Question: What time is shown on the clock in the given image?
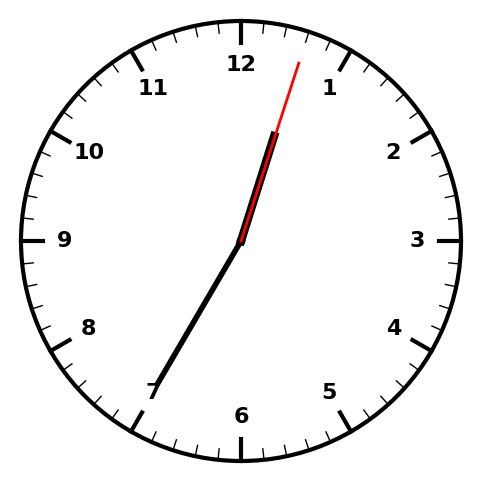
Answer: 12:35:03